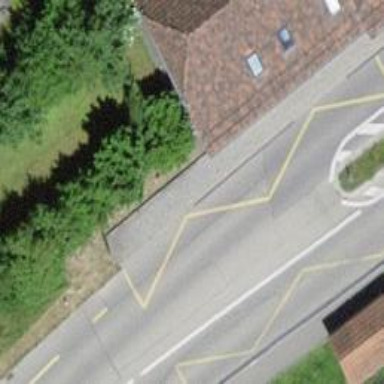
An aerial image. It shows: Bus stop with platform for public transport.